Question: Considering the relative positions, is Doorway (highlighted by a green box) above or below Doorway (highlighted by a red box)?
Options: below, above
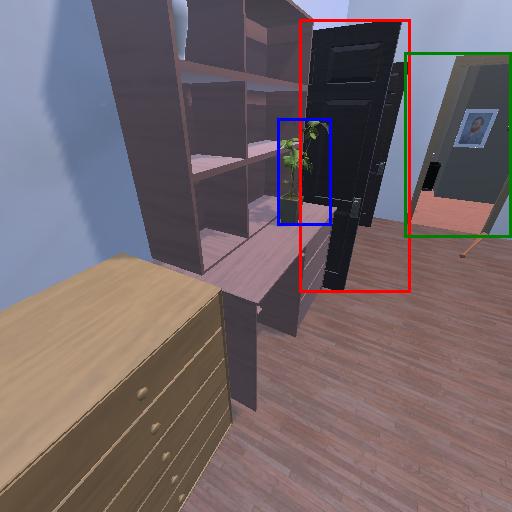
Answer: below